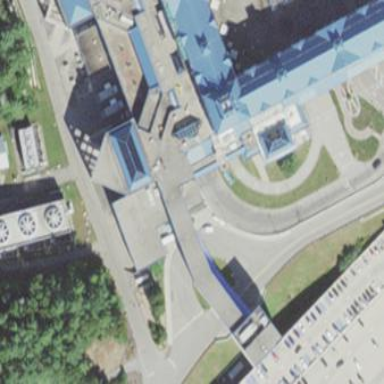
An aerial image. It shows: Building located on pedestrian bridge.